Question: I am using a Jtree where am stuck at a place to do the below,

'I click on A(Check box) and all its child is getting selected - It's fine'
'I Clicked D(CheckBox) and all its parents (A,B,C) are also geting selected.'
Now what i want to do is,
'''
If i select A -> A,B,C,D will eb selected
If i Select B-> only B,C,D
If c -> C,D
If D-> Only D
'''
The Code i use is:
'''
public Component getTreeCellRendererComponent(JTree tree, Object value, boolean selected, boolean expanded, boolean leaf, int row, boolean hasFocus){
//delegate is TreeCellrenderer
Component renderer = delegate.getTreeCellRendererComponent(tree, value, selected, expanded, leaf, row, hasFocus);
TreePath path = tree.getPathForRow(row);
if(path!=null)
{
//Selection Model is TreeSelection Model
if(selectionModel.isPathSelected(path, true)) //Below code.
{
checkBox.setState(checkBox.SELECTED);
if (selected)
{
//Comes here If check box is selected by mouse click
}
}
else
{
checkBox.setState(checkBox.NOT_SELECTED);
}
}
add(checkBox, BorderLayout.WEST);
add(renderer, BorderLayout.CENTER);
return this;
}
'''
'''
// tells whether given path is selected.
// if dig is true, then a path is assumed to be selected, if
// one of its ancestor is selected.
public boolean isPathSelected(TreePath path, boolean dig){
if(!dig){
return super.isPathSelected(path);
}
while(path!=null && !super.isPathSelected(path)){
path = path.getParentPath();
}
return path!=null;
}
'''
Am not sure whether am doing it roght am new to Jtree. Please help
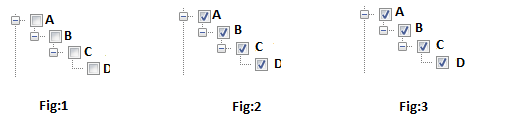
Answer: you must 'walk through' the child nodes from the tree element:
'''
public Component getTreeCellRendererComponent(JTree tree, Object value, boolean selected, boolean expanded, boolean leaf, int row, boolean hasFocus){
DefaultMutableTreeNode node = (DefaultMutableTreeNode) value;
walkThroug(node, isSelected);
}
private void walkThrough(DefaultMutableTreeNode node, boolean isSelected) {
int cc = node.getChildCount();
//TODO select current node
//something like: node.setSelected(isSelected)
for(int i = 0; i < cc; i++){
DefaultMutableTreeNode childNode = (DefaultMutableTreeNode) node.getChildAt(i);
walkThrough(childNode, isSelected);
}
}
'''
this is a recursive call, and it's only a snippet, but it should work this way... maybe it needs some other parameters on the 'walkThrough'-methode...
i'm asserting that your object (value) is a DefaultMutableTreeNode as described on <URL>